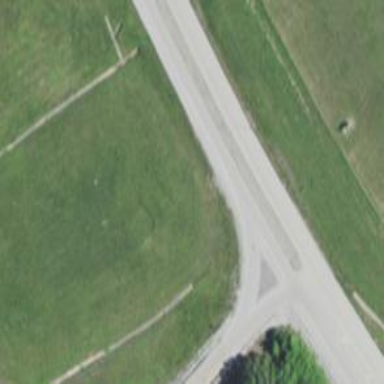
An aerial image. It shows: Primary highway.